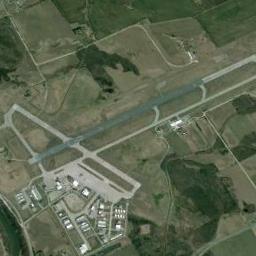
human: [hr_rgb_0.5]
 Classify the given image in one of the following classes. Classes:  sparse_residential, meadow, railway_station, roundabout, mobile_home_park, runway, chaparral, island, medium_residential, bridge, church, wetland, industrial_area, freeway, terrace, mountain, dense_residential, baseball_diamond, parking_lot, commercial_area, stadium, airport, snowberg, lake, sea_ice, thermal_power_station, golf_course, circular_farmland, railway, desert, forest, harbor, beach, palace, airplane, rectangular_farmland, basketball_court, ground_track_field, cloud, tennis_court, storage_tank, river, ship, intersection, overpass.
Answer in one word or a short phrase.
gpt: airport